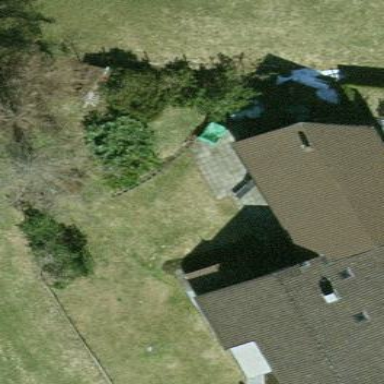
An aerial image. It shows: Simple house.